Interaction volume radius: 5 \u00c5
Interaction volume height: 15 \u00c5
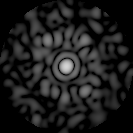
Disorder parameter: 0.8492